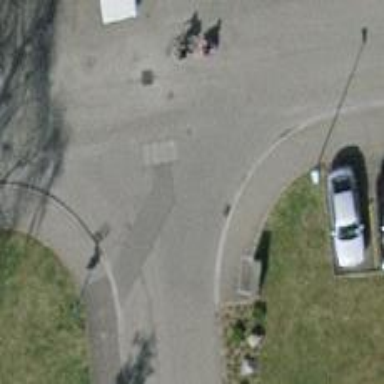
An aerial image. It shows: Traffic calming table.